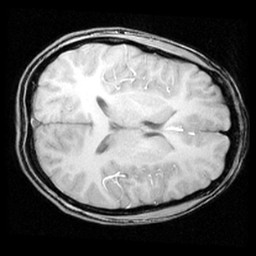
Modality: inplaneT1
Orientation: axial
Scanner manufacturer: ge
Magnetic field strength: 3 T
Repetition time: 0.3 s
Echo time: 0.00348 s